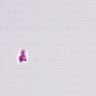
Metastatic tissue present: no